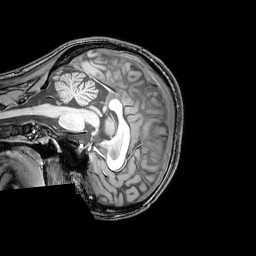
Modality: T1w
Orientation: sagittal
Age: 23
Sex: female
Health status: healthy
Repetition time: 0.081 s
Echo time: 0.037 s